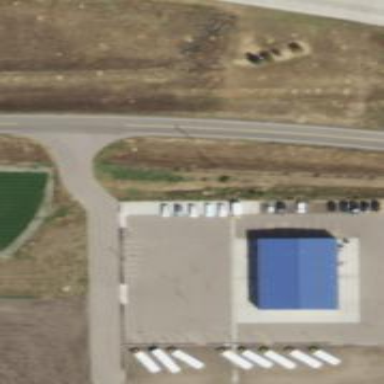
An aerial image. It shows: Depot used for school buses.